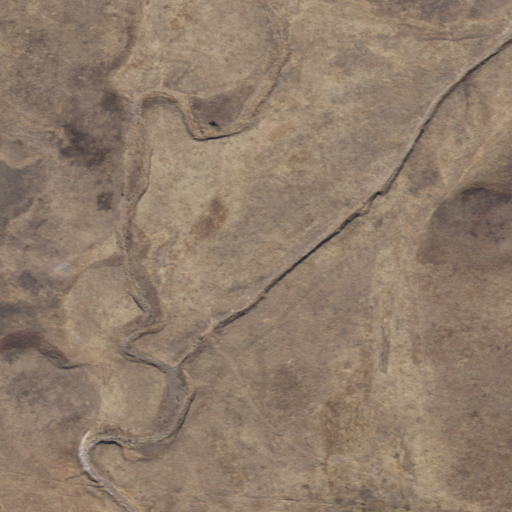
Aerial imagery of valley in Arizona named Meadow Valley containing grassland and shrub